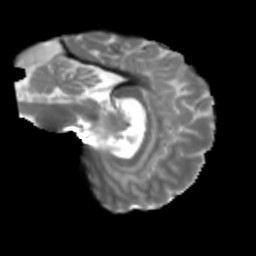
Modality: T2w
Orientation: sagittal
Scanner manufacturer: siemens
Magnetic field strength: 3 T
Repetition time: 4 s
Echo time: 0.0594 s